Question: I'm connecting SQL Database to a website (Both are on Azure),
Everything in PHP seems to be fine, and Connection String is also Perfect.
When I try to connect to a database it connects and does all the operations, but when I try to connect to another database it show the following error.
'''
Array (
[0] => Array (
[0] => 08001
[SQLSTATE] => 08001
[1] => 5
[code] => 5
[2] => [Microsoft][ODBC Driver 11 for SQL Server]Named Pipes Provider: Could not open a connection to SQL Server [5].
[message] => [Microsoft][ODBC Driver 11 for SQL Server]Named Pipes Provider: Could not open a connection to SQL Server [5].
)
[1] => Array (
[0] => HYT00
[SQLSTATE] => HYT00
[1] => 0
[code] => 0
[2] => [Microsoft][ODBC Driver 11 for SQL Server]Login timeout expired
[message] => [Microsoft][ODBC Driver 11 for SQL Server]Login timeout expired
)
[2] => Array (
[0] => 08001
[SQLSTATE] => 08001
[1] => 5
[code] => 5
[2] => [Microsoft][ODBC Driver 11 for SQL Server]A network-related or
instance-specific error has occurred while establishing a
connection to SQL Server. Server is not found or not accessible.
Check if instance name is correct and if SQL Server is configured
to allow remote connections. For more information see SQL Server
Books Online.
[message] => [Microsoft][ODBC Driver 11 for SQL Server]A network-related
or instance-specific error has occurred while establishing a
connection to SQL Server. Server is not found or not accessible.
Check if instance name is correct and if SQL Server is configured to
allow remote connections. For more information see SQL Server Books
Online.
)
)
'''
And also,
I'm seeing this sign on the database which is not getting connected.

This Lock doesn't appear on the database, which connects successfully.
And also All three (Two Databases and a Web App) are on .
I'm connecting both database using stored on website's .
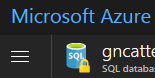
Answer: Actually, this is (Transparent Data Encryption) icon rather than a sign. See <URL>.
And according to the error message above, the most likely cause of this issue is that the you are using is incorrect. Here are some proposals for you to troubleshoot this issue:
1. Make sure the hostname from Connection String exactly equals to the Server name in the Azure portal.
<URL>
1. Use the sample code for PHP to test whether the connection could be established or not. Do not forget to replace with your own password.
<URL>